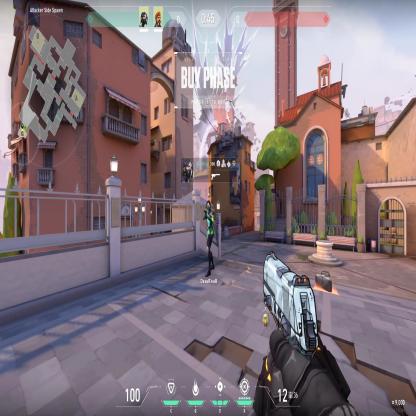
Label: dropped spike ; teammate